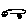
Label: car